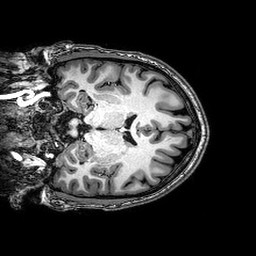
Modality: T1w
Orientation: coronal
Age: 22
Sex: male
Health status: healthy
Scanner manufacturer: philips
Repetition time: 0.008156 s
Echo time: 0.00373 s